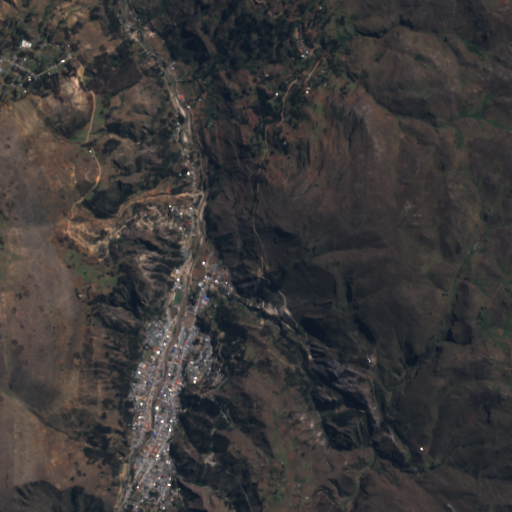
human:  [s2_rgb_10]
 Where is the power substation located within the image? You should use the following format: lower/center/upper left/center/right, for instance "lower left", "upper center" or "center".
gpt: The power substation is located in the center of the image.
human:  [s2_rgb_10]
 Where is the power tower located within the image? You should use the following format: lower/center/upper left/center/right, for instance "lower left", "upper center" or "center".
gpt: The power tower is located in the lower center of the image.
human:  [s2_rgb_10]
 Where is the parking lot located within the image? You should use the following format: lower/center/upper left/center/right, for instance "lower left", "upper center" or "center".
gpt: There is no parking lot in the image.